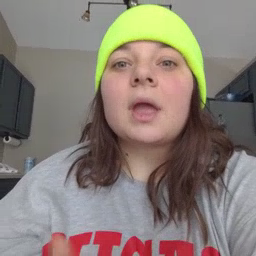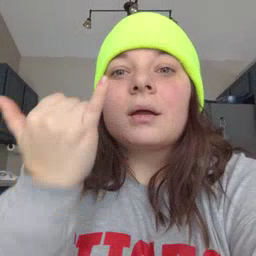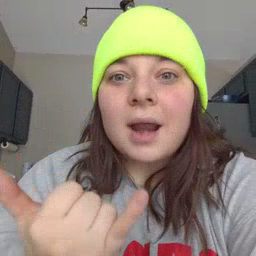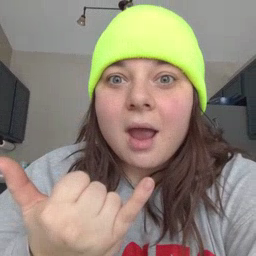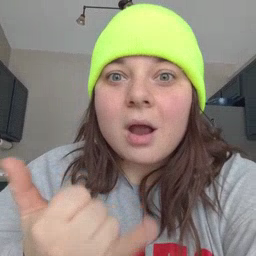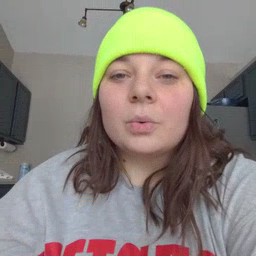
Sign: now